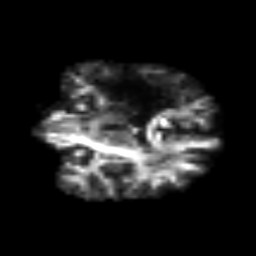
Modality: FA
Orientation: coronal
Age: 58
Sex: male
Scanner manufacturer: siemens
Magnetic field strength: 3 T
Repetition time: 3.2 s
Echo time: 0.081 s